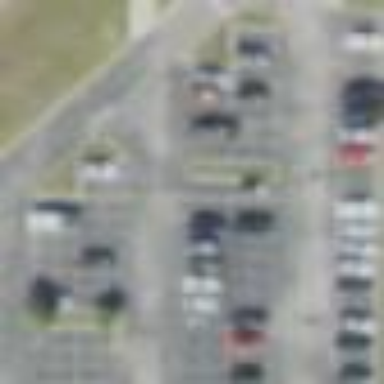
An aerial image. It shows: Parking area with asphalt surface. It is general parking space.